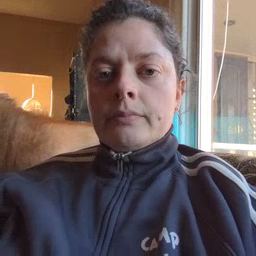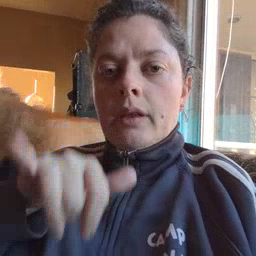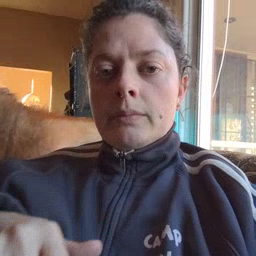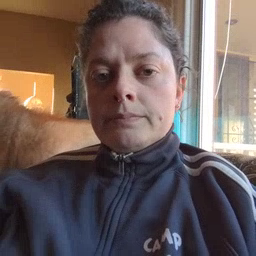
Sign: that